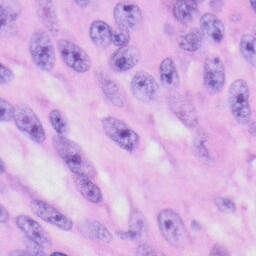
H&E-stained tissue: Skin